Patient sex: M
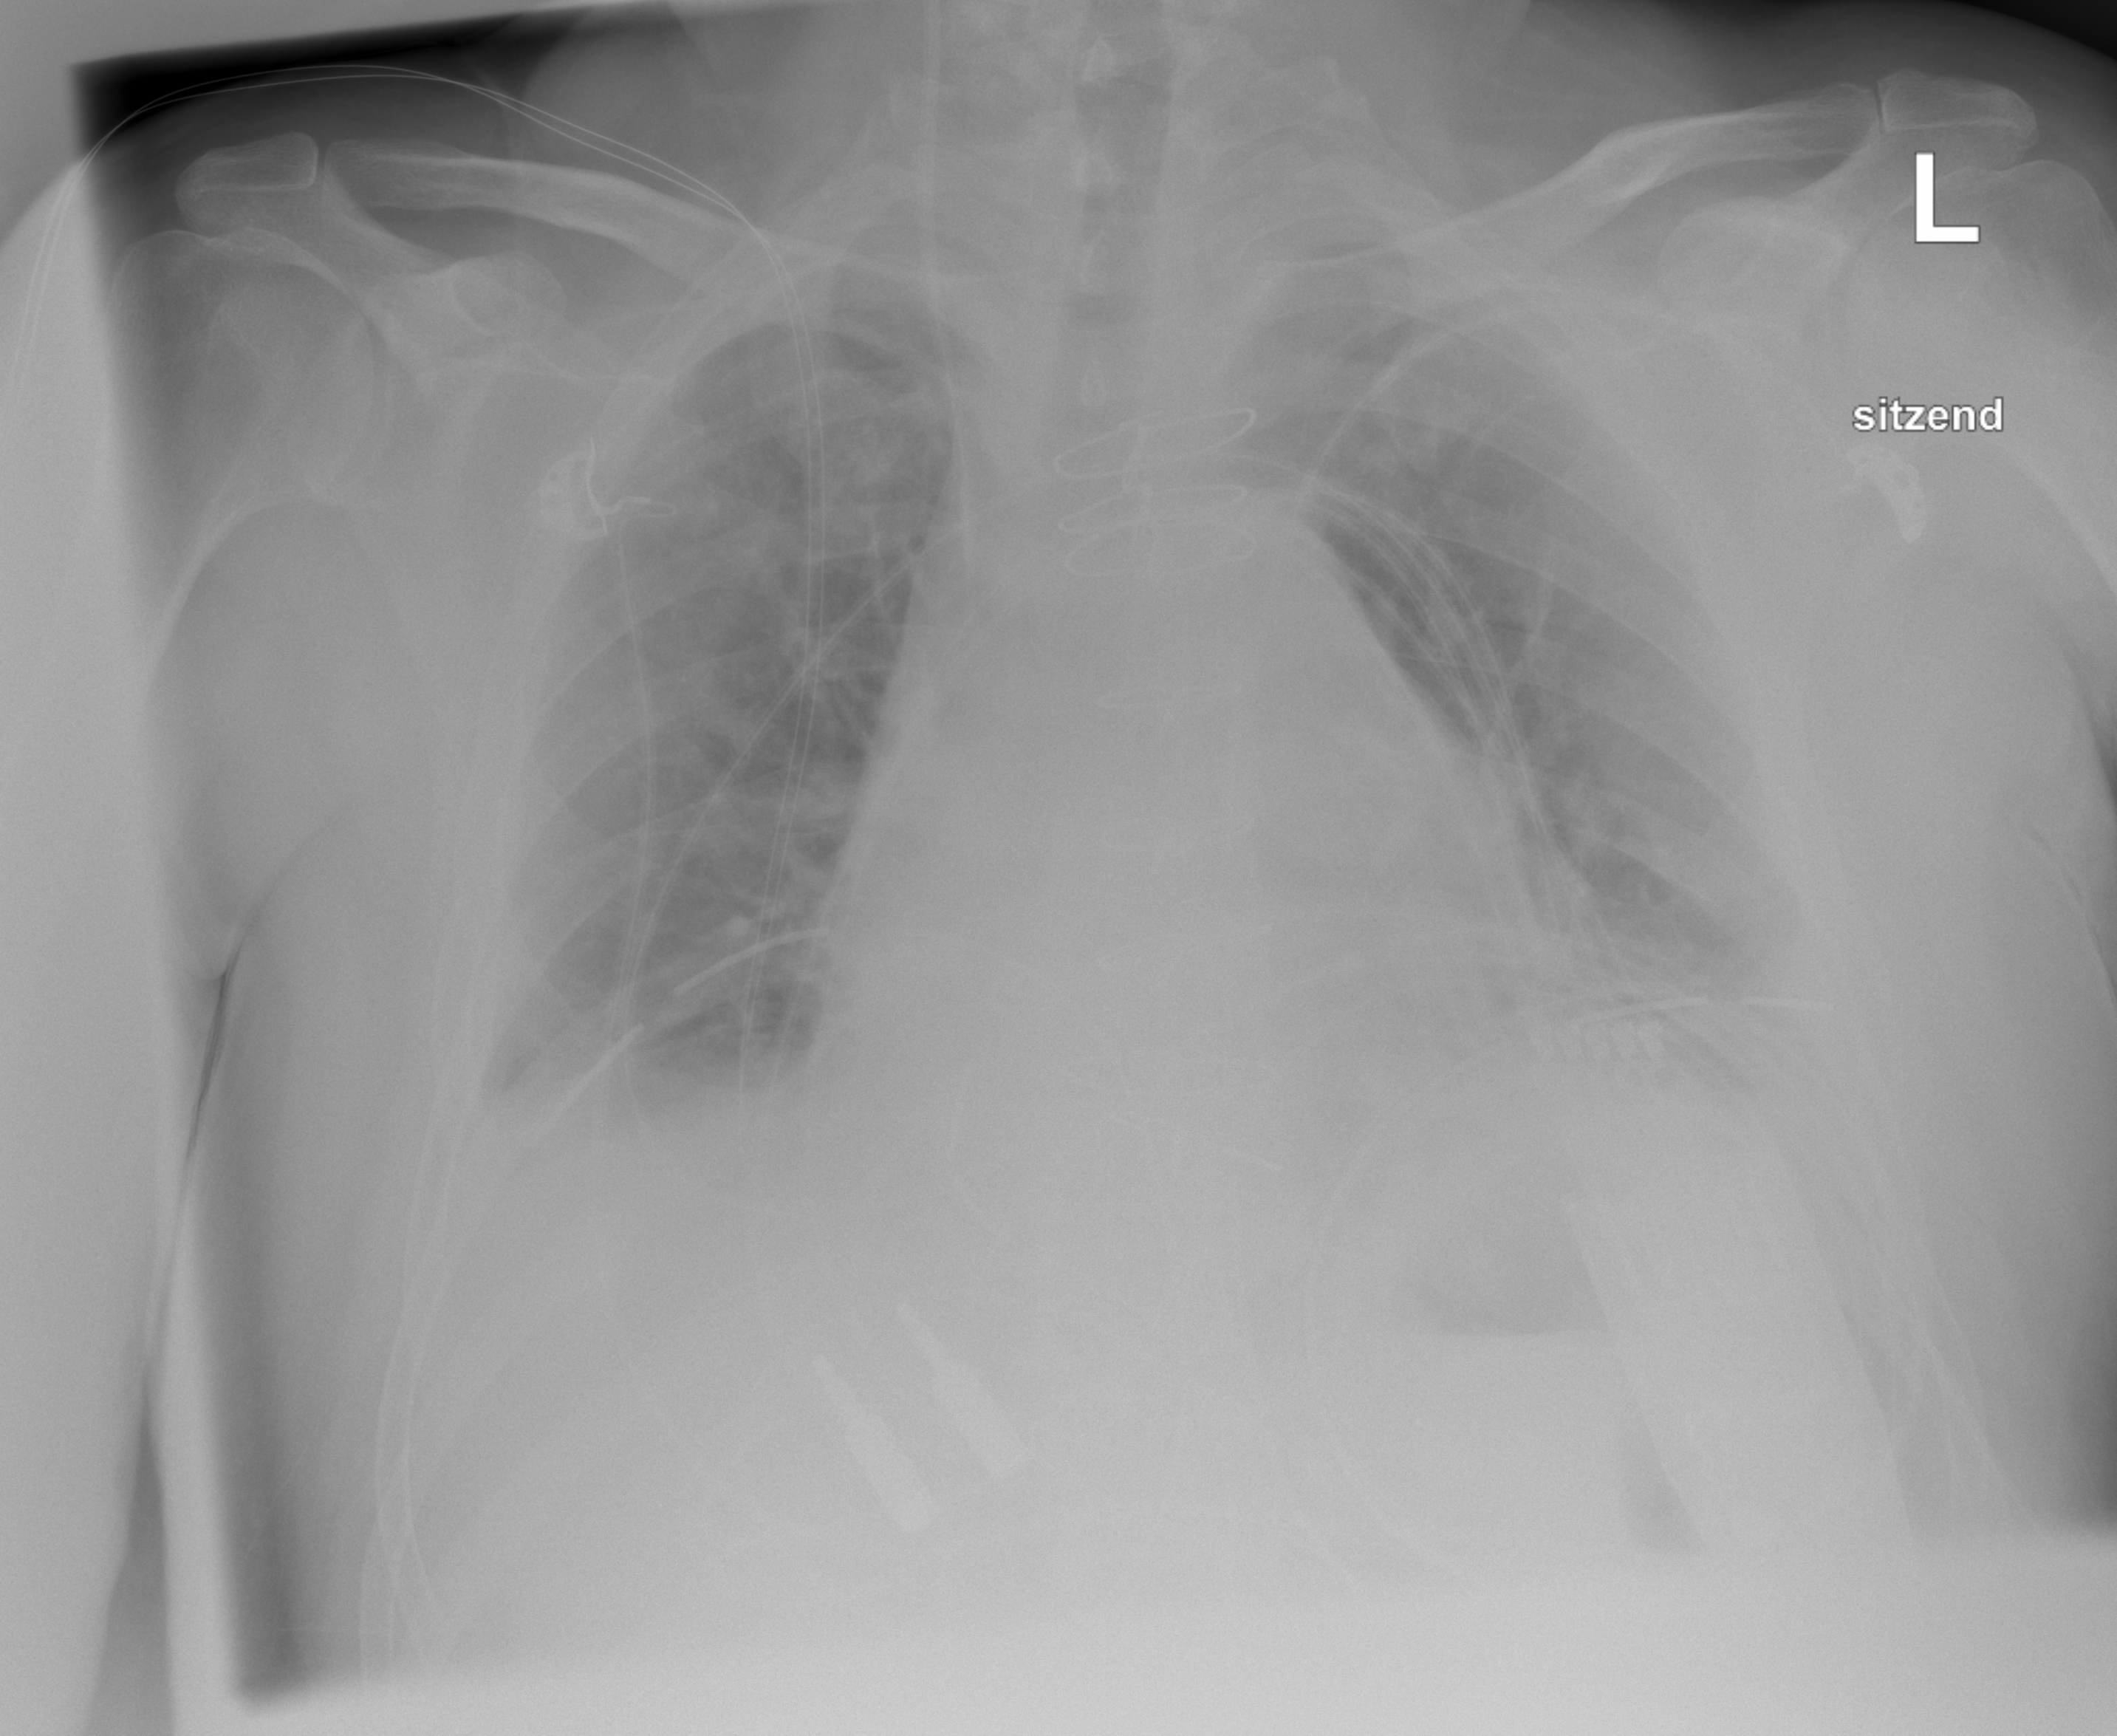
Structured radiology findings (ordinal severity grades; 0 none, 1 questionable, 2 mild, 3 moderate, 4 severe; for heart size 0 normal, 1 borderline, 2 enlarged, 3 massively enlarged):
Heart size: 0
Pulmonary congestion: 0
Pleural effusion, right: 2
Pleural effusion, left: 2
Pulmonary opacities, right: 0
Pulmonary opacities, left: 0
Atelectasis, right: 1
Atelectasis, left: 2